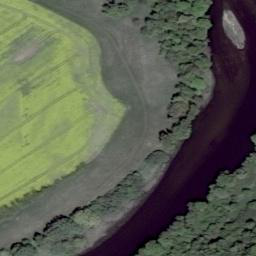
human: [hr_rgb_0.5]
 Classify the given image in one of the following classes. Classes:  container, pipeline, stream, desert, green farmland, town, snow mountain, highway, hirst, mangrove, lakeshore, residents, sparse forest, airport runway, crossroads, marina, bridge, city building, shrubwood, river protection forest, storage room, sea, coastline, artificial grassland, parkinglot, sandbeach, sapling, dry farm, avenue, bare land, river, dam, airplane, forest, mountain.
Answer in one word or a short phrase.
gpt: river